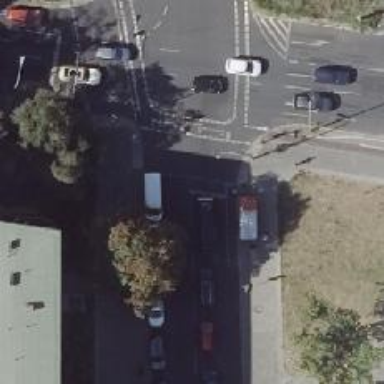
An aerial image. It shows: Road with traffic signals.